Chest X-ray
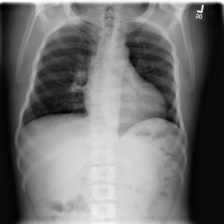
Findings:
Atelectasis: negative
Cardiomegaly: positive
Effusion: negative
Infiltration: positive
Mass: negative
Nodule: negative
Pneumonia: negative
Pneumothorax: negative
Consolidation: negative
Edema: negative
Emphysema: negative
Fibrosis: negative
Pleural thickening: negative
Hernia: negative